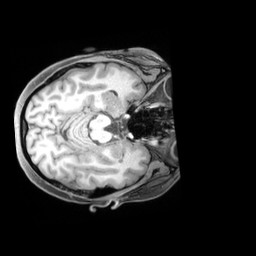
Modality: T1w
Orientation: axial
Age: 21
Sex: female
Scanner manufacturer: siemens
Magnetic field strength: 3 T
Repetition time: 1.97 s
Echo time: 0.00206 s